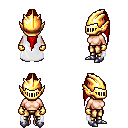
a pixel art fantasy rpg character, female body template, human, light skin, white cape, gold greaves, red extra-long topknot hairstyle, gold helm, gold gloves, metal boots, four views (front, back, left, right), 2x2 character sprite sheet, small pixel art, hard edges, no anti-aliasing